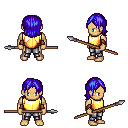
a pixel art fantasy rpg character, male body template, human, tanned skin, gold chest armor, metal pants, blue long bangs hairstyle, cloth bracers, spear, four views (front, back, left, right), 2x2 character sprite sheet, small pixel art, hard edges, no anti-aliasing